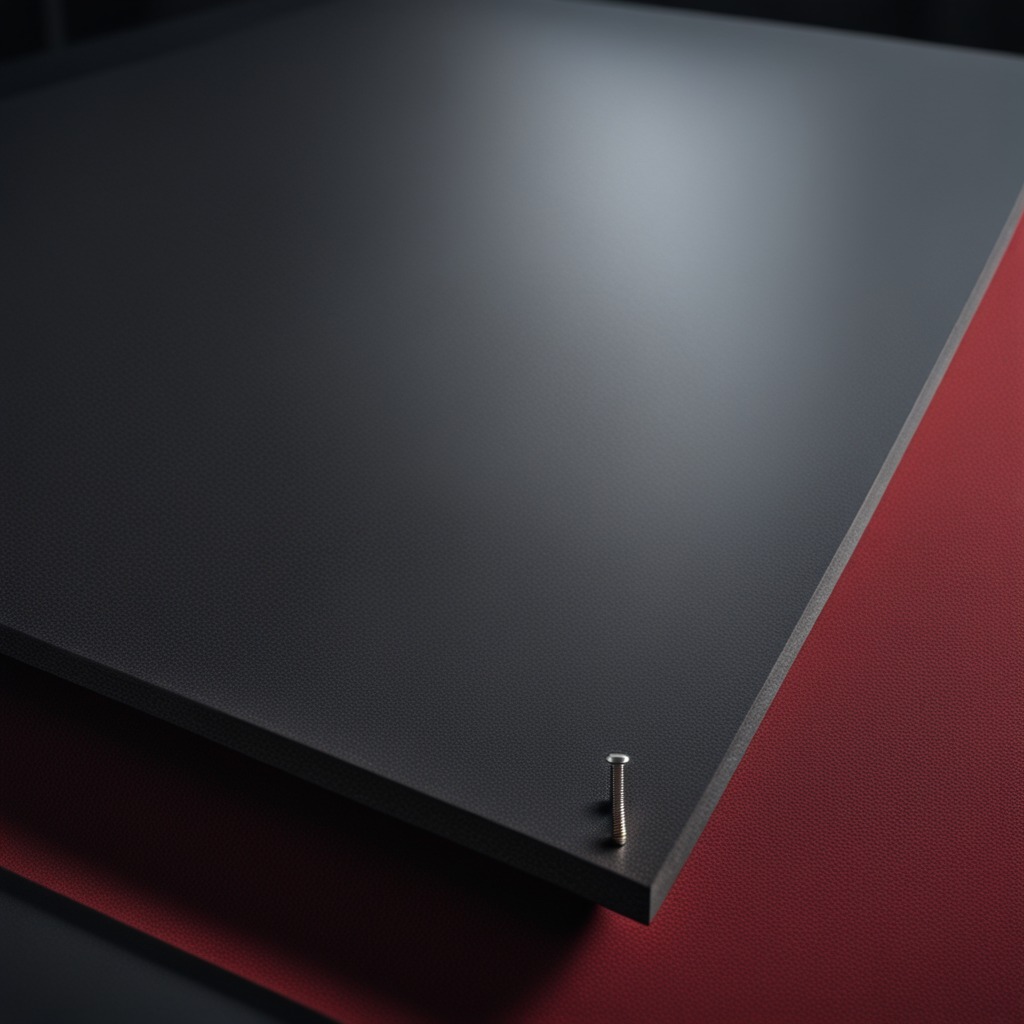
A metal screw lies on the granite tabletop.